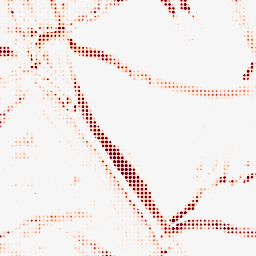
Category: morphological
Decomposition family: morphological_square
Decomposition parameters: operation: opening
size: 15
Upsampling method: sinc_hamming
Upsampling parameters: scale: 8
kernel_size: 4
Upsampling scale: 8